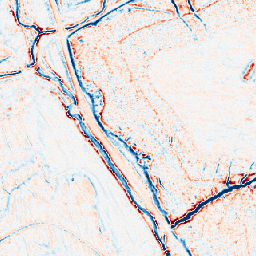
Category: edge_preserving
Decomposition family: bilateral
Decomposition parameters: d: 9
sigma_color: 150
sigma_space: 75
Upsampling method: nearest
Upsampling parameters: scale: 4
Upsampling scale: 4